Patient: sex M, age 32
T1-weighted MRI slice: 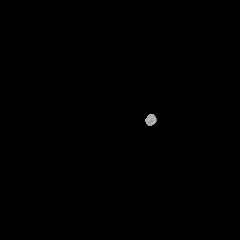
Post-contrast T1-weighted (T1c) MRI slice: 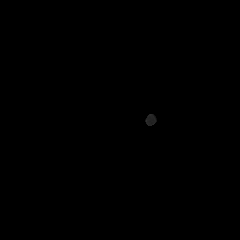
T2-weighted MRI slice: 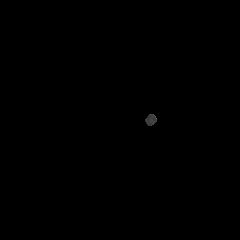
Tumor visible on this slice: no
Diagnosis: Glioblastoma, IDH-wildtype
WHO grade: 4